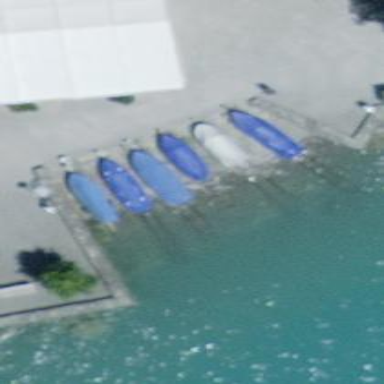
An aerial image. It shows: Boatyard along the waterway.